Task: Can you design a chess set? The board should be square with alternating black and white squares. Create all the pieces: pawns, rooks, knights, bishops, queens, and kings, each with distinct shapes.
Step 4078:
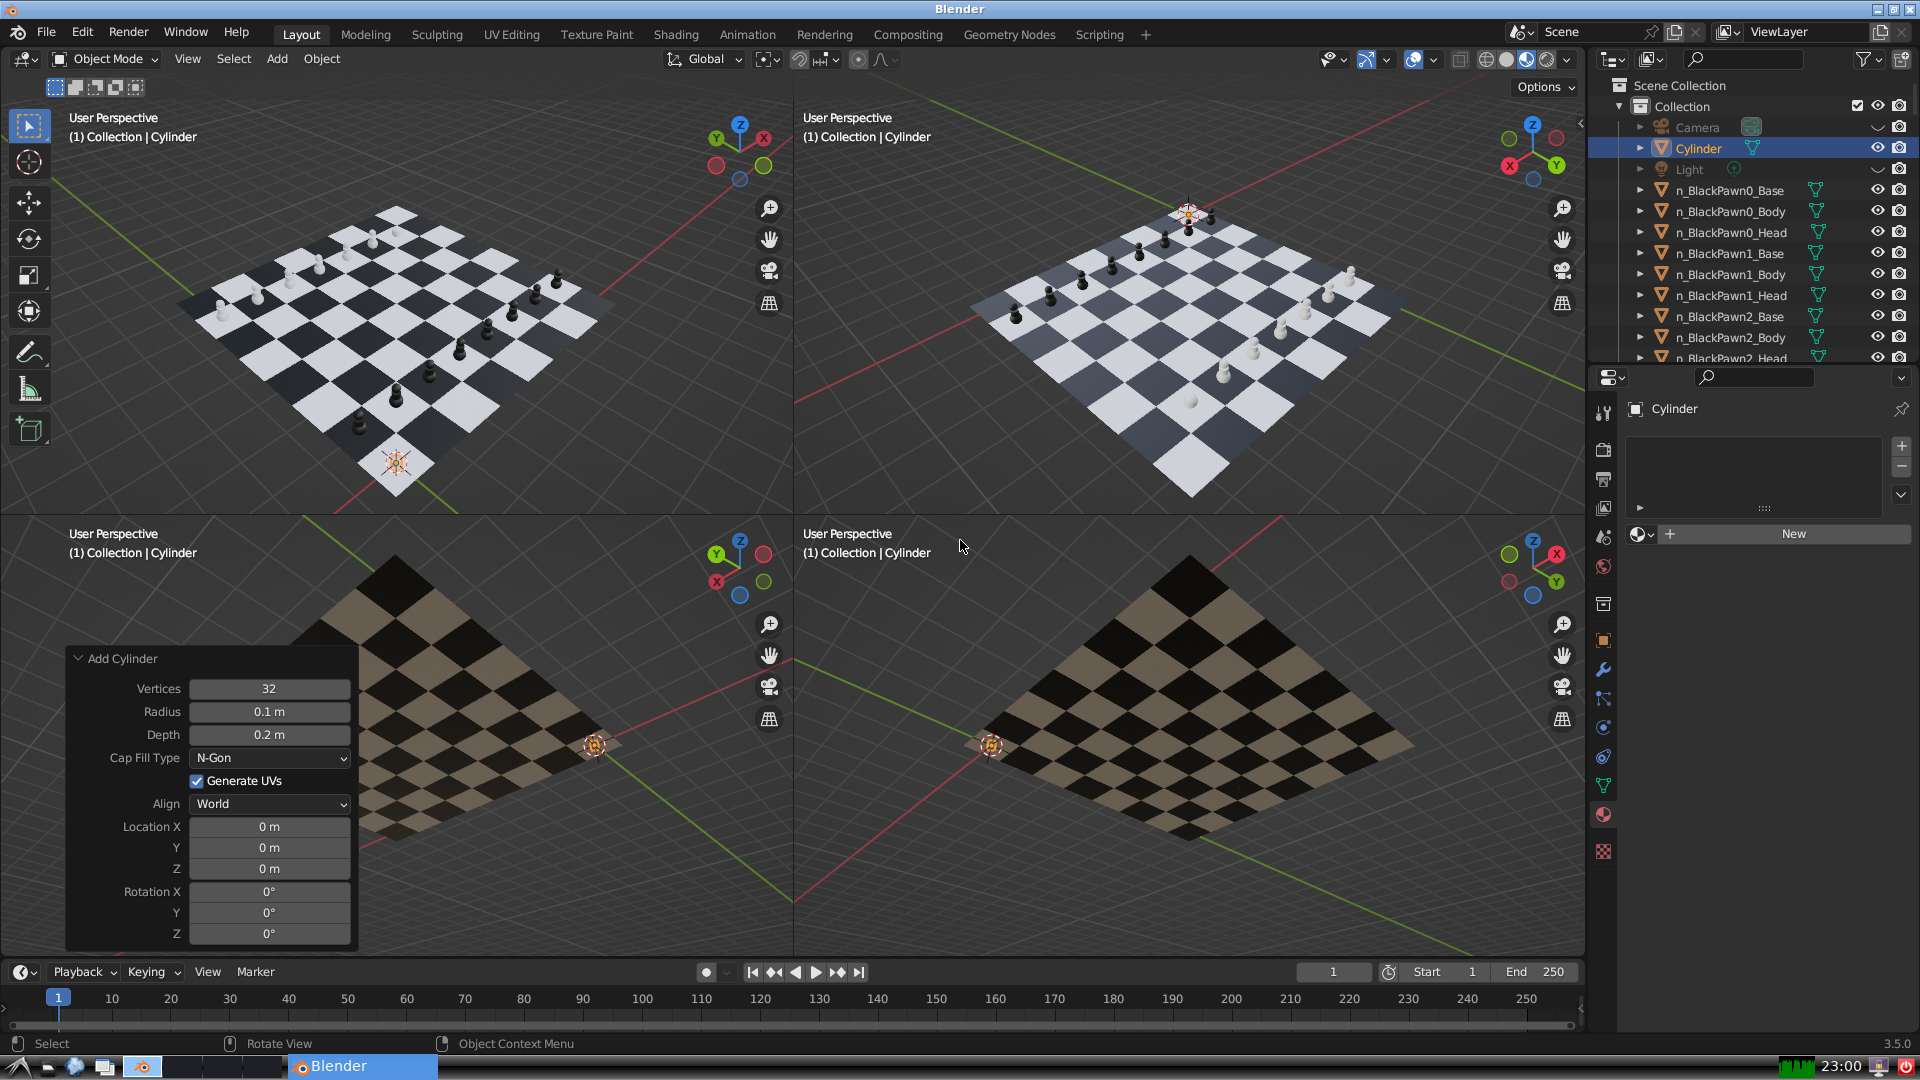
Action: {"key_press": ['Ctrl, Home']}